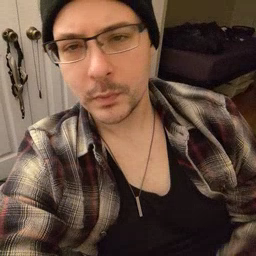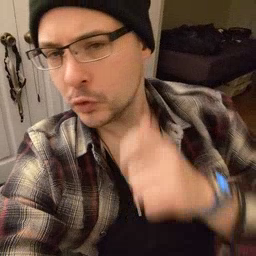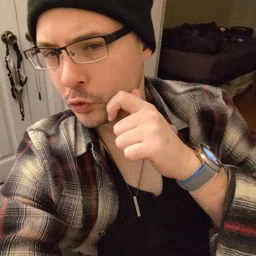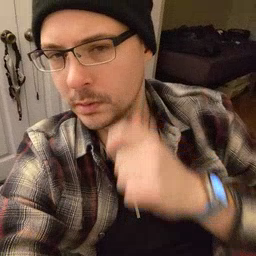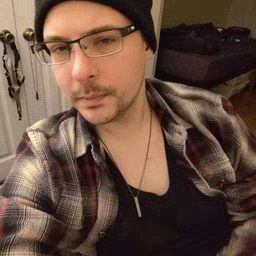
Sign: cheek